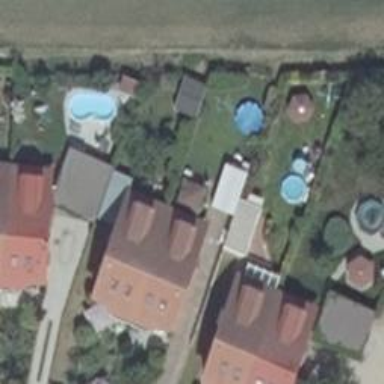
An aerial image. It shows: Residential building.